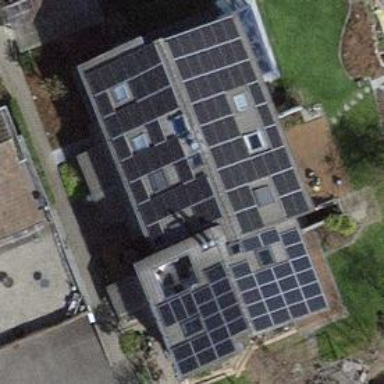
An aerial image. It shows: Solar power generator.